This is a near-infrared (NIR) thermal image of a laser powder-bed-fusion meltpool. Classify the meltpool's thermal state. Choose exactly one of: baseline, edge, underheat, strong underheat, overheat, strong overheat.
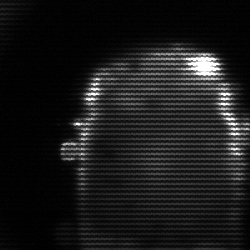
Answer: baseline